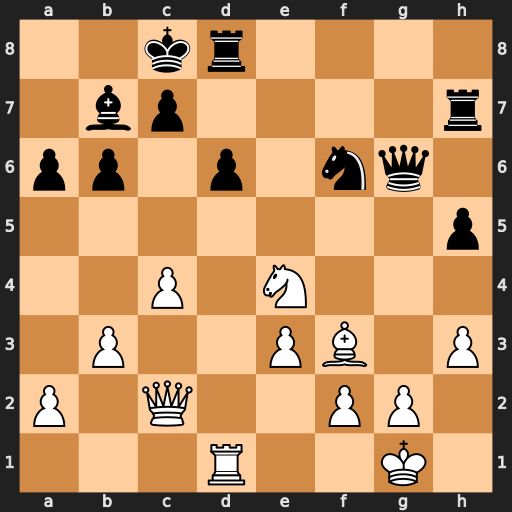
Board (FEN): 2kr4/1bp4r/pp1p1nq1/7p/2P1N3/1P2PB1P/P1Q2PP1/3R2K1
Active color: w
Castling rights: -
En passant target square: -
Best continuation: Nxd6+ Rxd6 Qxg6 Rxd1+ Bxd1